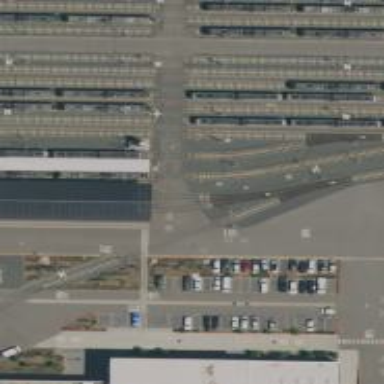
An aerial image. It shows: Light rail yard with electrified contact lines.